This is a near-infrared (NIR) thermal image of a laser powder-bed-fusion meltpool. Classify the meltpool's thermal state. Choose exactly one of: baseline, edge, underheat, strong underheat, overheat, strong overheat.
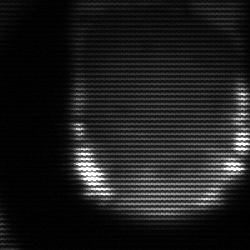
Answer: edge